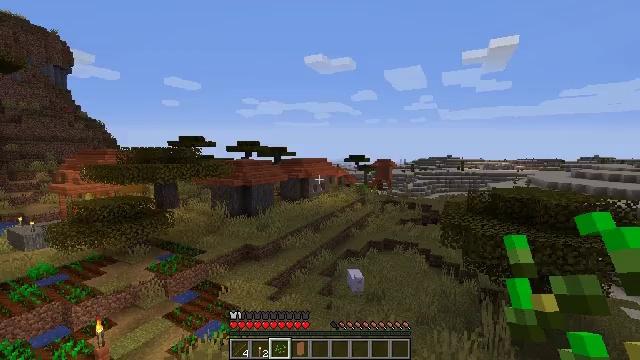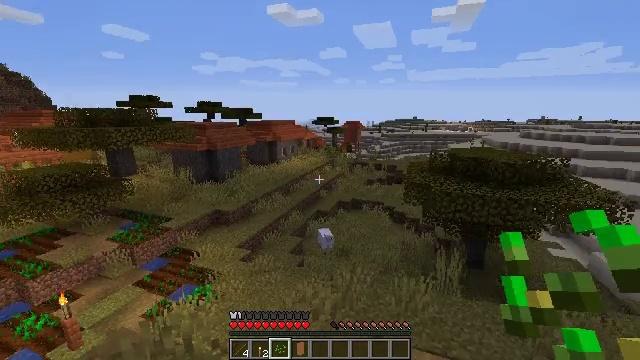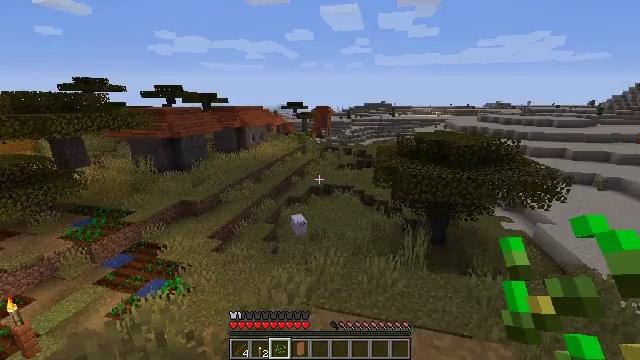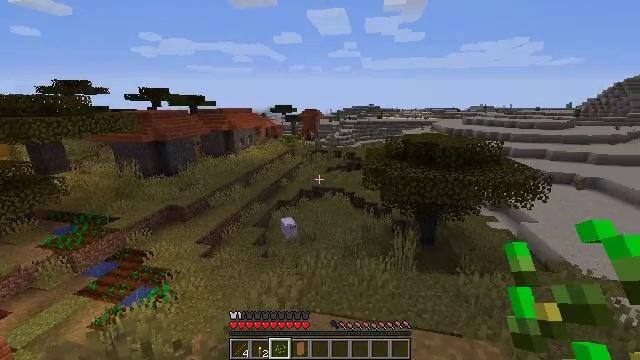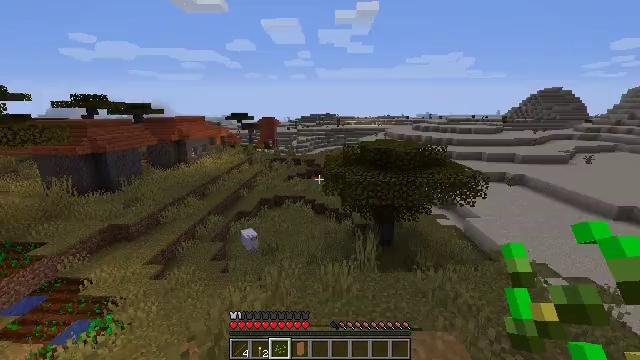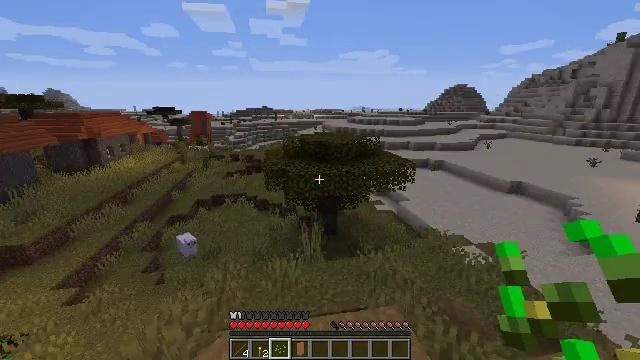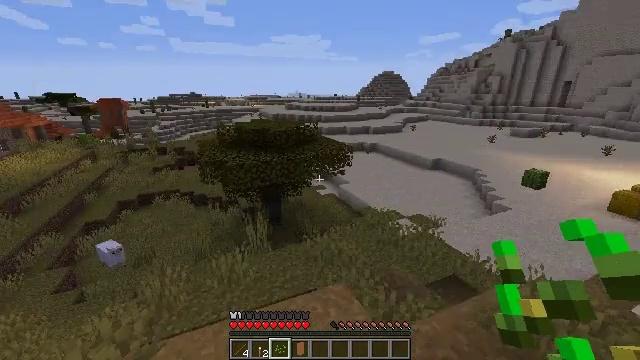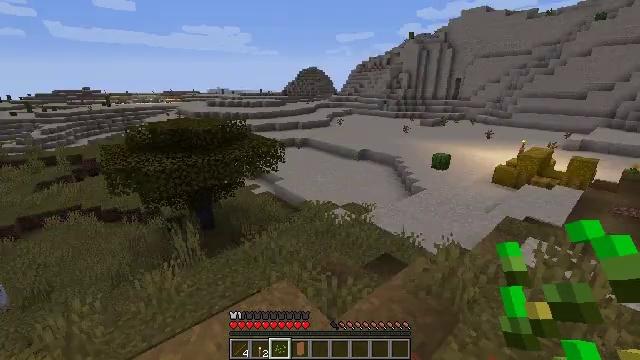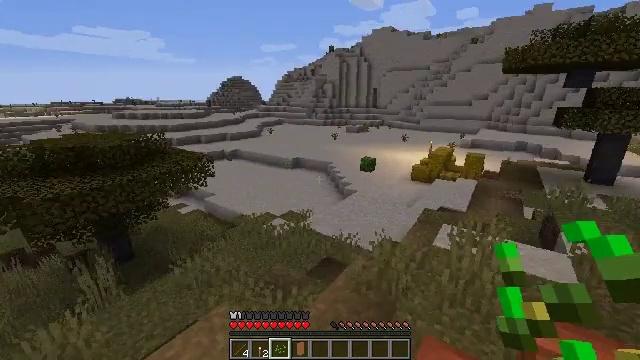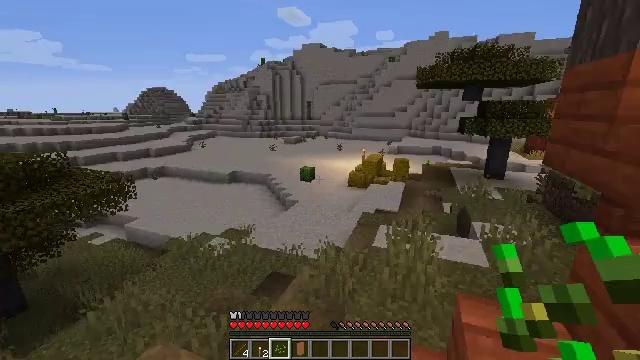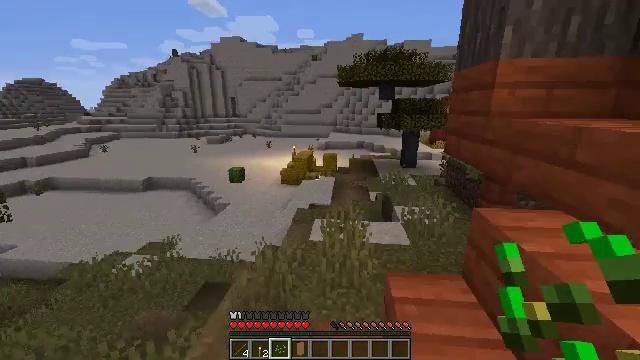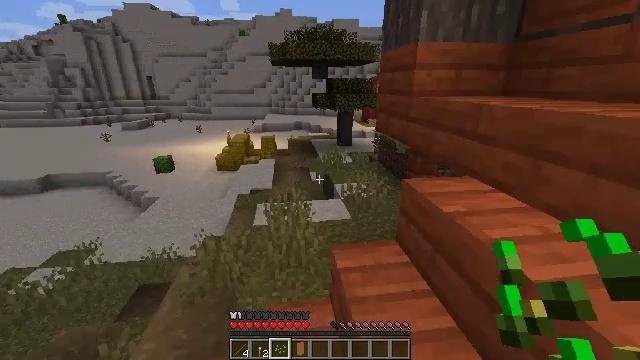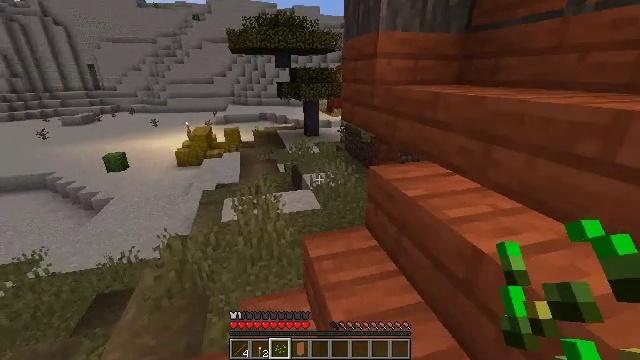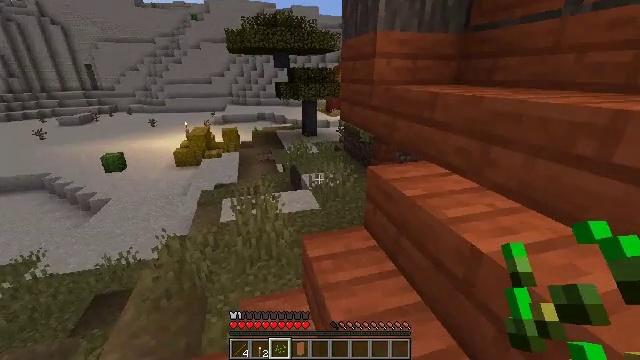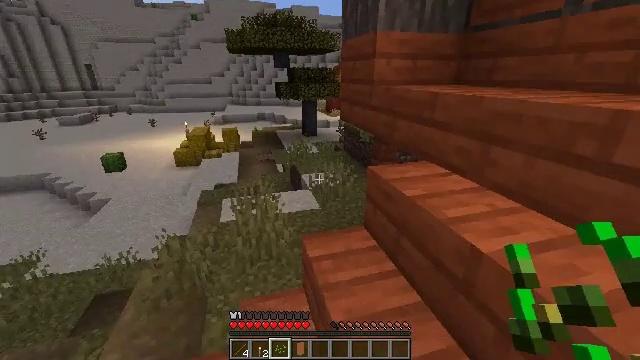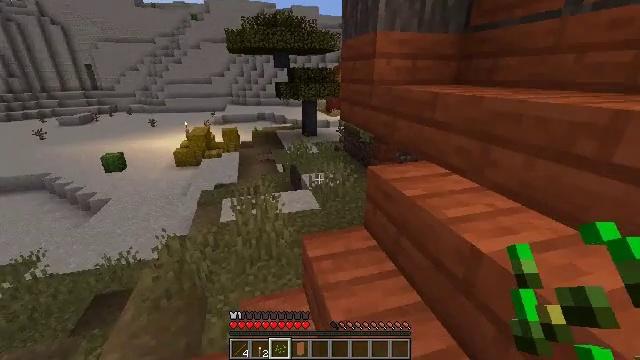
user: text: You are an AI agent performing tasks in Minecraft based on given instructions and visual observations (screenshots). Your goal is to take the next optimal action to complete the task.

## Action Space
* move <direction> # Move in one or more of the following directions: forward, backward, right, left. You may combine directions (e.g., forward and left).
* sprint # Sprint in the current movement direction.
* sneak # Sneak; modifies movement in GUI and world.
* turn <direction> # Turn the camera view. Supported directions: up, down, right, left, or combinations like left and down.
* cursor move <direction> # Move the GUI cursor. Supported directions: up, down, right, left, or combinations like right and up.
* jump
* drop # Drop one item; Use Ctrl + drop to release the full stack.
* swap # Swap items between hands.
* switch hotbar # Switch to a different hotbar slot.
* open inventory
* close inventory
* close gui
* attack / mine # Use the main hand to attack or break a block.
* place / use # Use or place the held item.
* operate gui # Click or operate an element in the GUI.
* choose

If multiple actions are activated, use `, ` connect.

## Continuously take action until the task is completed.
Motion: motion action
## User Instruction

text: Mine the acacia wood.
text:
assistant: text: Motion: turn right and down
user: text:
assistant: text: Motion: turn right and down
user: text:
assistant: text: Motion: turn right
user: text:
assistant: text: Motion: turn right and up
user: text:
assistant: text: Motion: turn right and down
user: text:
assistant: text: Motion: turn right and down
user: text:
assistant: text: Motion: turn right
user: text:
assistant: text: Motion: turn right and up
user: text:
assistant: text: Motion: turn right and up
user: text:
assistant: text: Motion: turn right
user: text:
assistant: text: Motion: turn right and down
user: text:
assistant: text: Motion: turn right and down
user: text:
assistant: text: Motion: no_op
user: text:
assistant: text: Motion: no_op
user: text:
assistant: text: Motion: no_op
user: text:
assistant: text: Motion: turn right
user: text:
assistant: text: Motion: turn right and up
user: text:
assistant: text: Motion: turn right and up
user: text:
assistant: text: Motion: turn right
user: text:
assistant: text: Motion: turn right
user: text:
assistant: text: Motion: no_op
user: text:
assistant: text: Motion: move forward
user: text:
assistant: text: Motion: move forward
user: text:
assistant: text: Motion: move forward
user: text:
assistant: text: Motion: move forward, turn right and up
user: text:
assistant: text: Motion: move forward, turn right and up
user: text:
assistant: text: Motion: move forward, turn right and up
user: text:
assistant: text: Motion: move forward, turn right and up
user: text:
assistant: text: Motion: move forward, turn right and up
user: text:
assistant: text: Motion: move forward, turn right